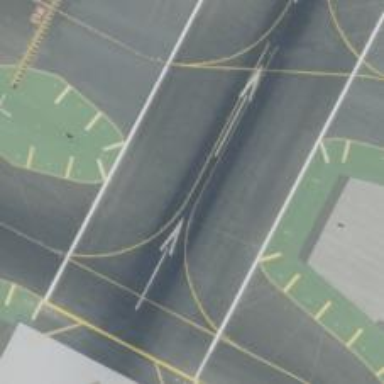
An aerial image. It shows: Asphalt runway with displaced threshold at airport.